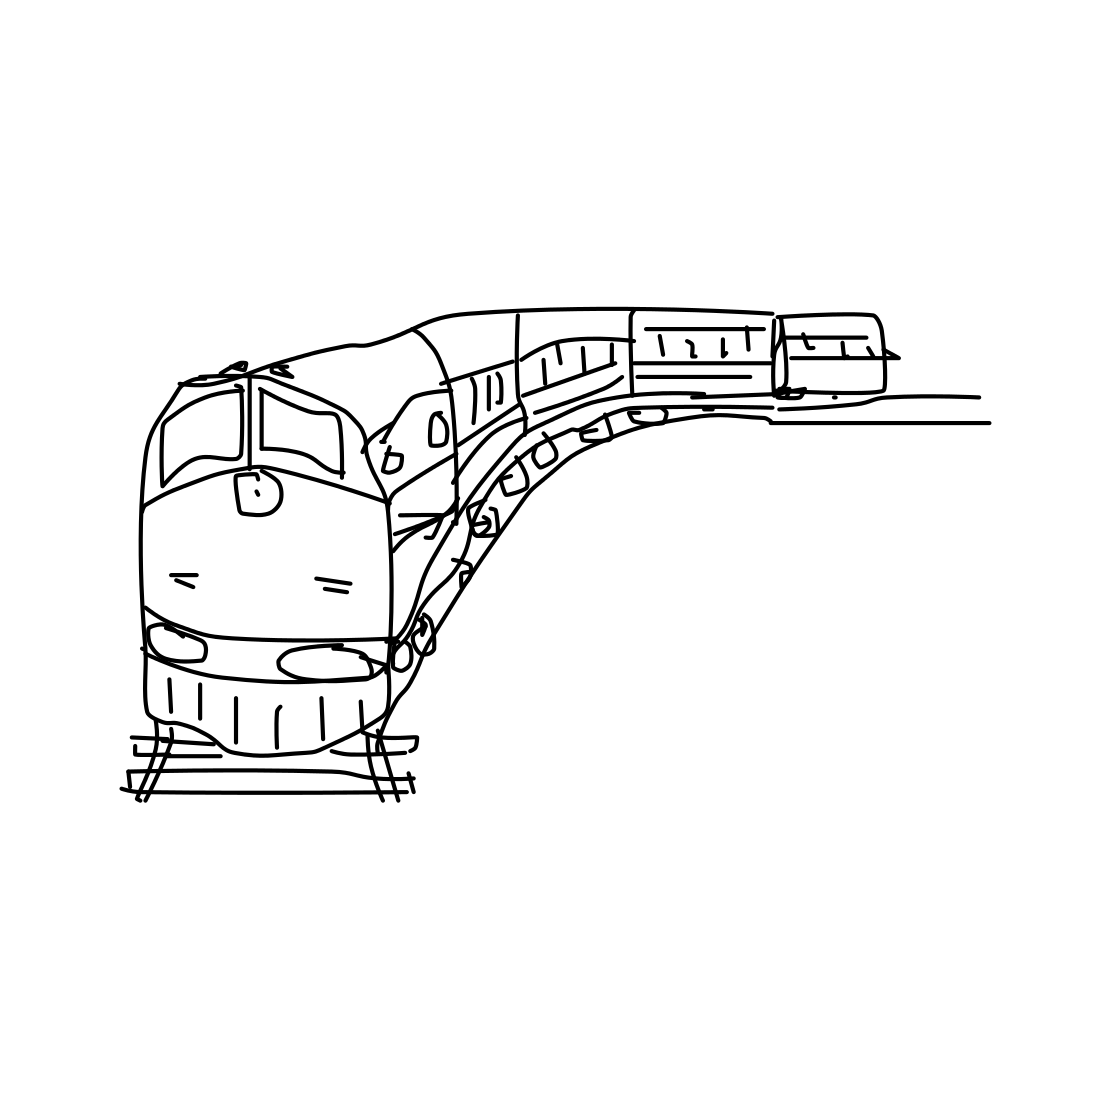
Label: train